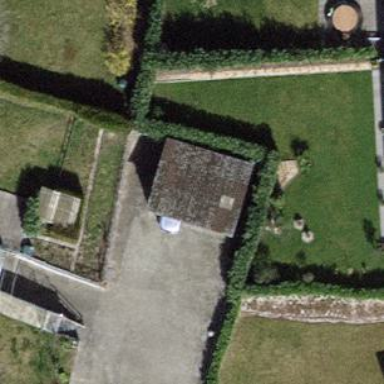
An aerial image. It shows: Garage building.